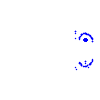
Particle: pion